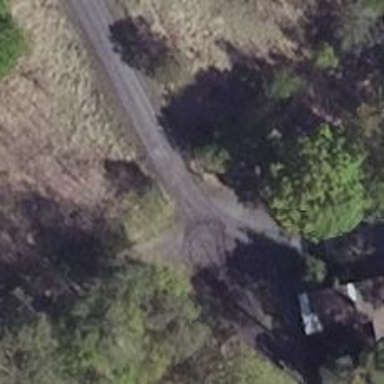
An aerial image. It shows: Track road with grade4 tracktype.